Question: I am using C++(11) w/ Visual Studio 2012.
I create windows using a custom made wrapper class.
'''
CUIWindow* winA = new CUIWindow ( NULL, TEXT("winAClassName"), TEXT("winACaption"), 200, 300 );
'''
Each window has a series of "sockets" for pluggabe events.
'''
public:
LPFNCUIWINDOWONCLOSE OnClose;
LPFNCUIWINDOWONDESTROY OnDestroy;
LPFNCUIWINDOWONNOTIFY OnNotify;
LPFNCUIWINDOWONSIZE OnSize;
LPFNCUIWINDOWONHOTKEY OnHotkey;
'''
I use the following macro for calling the different sockets that can be assigned to my window class in the message loop:
'''
#define MapEvent(e, fn) { case e: if ( fn != nullptr ) return static_cast<LPARAM>( HANDLE_##e((hWnd), (wParam), (lParam), fn) ); }
'''
I have a situation as below;

At the shown breakpoint some of the uninitialized OnXXXX events are defined as 0xCDCDCDCD and are getting called when their message arrives (regardless of me never actually explicitly setting them after class creation). This gives me an 0x0BADFOOD exception because the function pointer is bad. I would have assumed that null function pointers would have been caught by 'if ( fn != nullptr )' however now I am not so sure and I'm requesting help to;
1. Explain why this is occurring
2. Find the best way to stop this from occurring, preferably without explicitly setting all the function pointers to zero in the constructor since sometimes there are many, many, sockets.
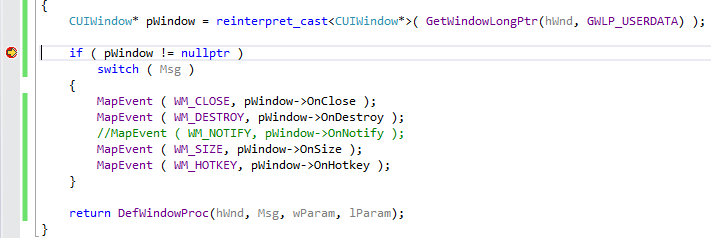
Answer: Uninitialized pointers don't generally get set to a null pointer automatically. Is changing your class slightly an option? If so, you can set all of them without naming all of them.
'''
struct CUIWindowEvents
{
LPFNCUIWINDOWONCLOSE OnClose;
LPFNCUIWINDOWONDESTROY OnDestroy;
LPFNCUIWINDOWONNOTIFY OnNotify;
LPFNCUIWINDOWONSIZE OnSize;
LPFNCUIWINDOWONHOTKEY OnHotkey;
}
class CUIWindow
{
public:
CUIWindowEvents Events; // move all events to a simple struct
CUIWindow() // and in your constructor
: Events() // initialise Events; this sets all the pointers to null
{ ... }
};
'''